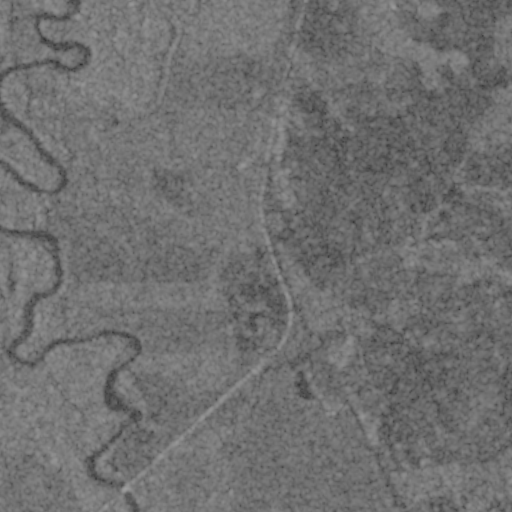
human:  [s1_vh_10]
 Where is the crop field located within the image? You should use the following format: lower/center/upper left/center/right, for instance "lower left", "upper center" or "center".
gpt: The crop field is located in the center of the image.
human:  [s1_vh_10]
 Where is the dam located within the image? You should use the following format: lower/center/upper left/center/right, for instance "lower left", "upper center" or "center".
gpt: The dam is located in the center right of the image.
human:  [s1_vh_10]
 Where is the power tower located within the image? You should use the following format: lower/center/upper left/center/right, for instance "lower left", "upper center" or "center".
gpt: The power tower is located in the lower left of the image.
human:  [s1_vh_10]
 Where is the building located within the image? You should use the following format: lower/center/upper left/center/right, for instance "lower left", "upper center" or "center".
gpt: There is no building in the image.

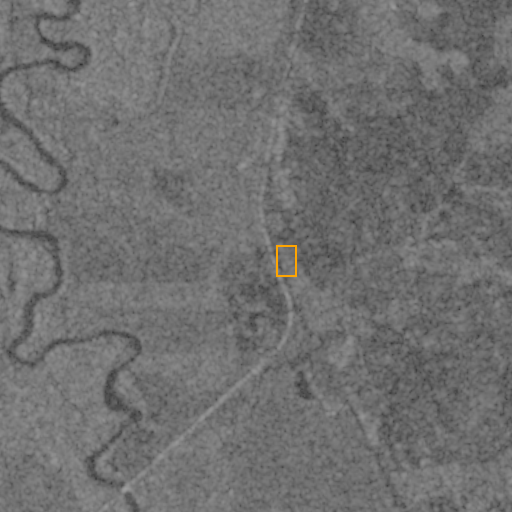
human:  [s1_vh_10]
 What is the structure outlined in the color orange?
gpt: The structure outlined in orange is a crop field.
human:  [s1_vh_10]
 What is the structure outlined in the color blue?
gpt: There is no blue outline.